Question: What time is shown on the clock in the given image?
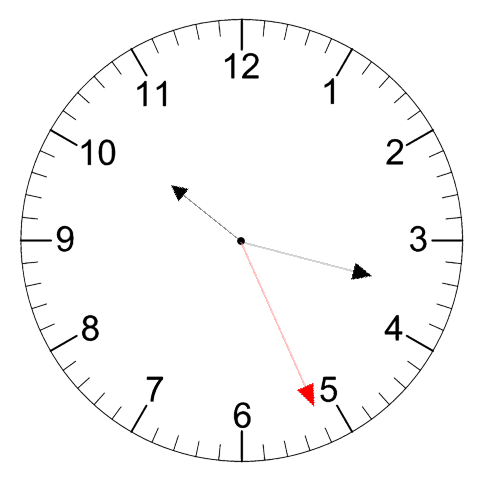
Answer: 10:17:26